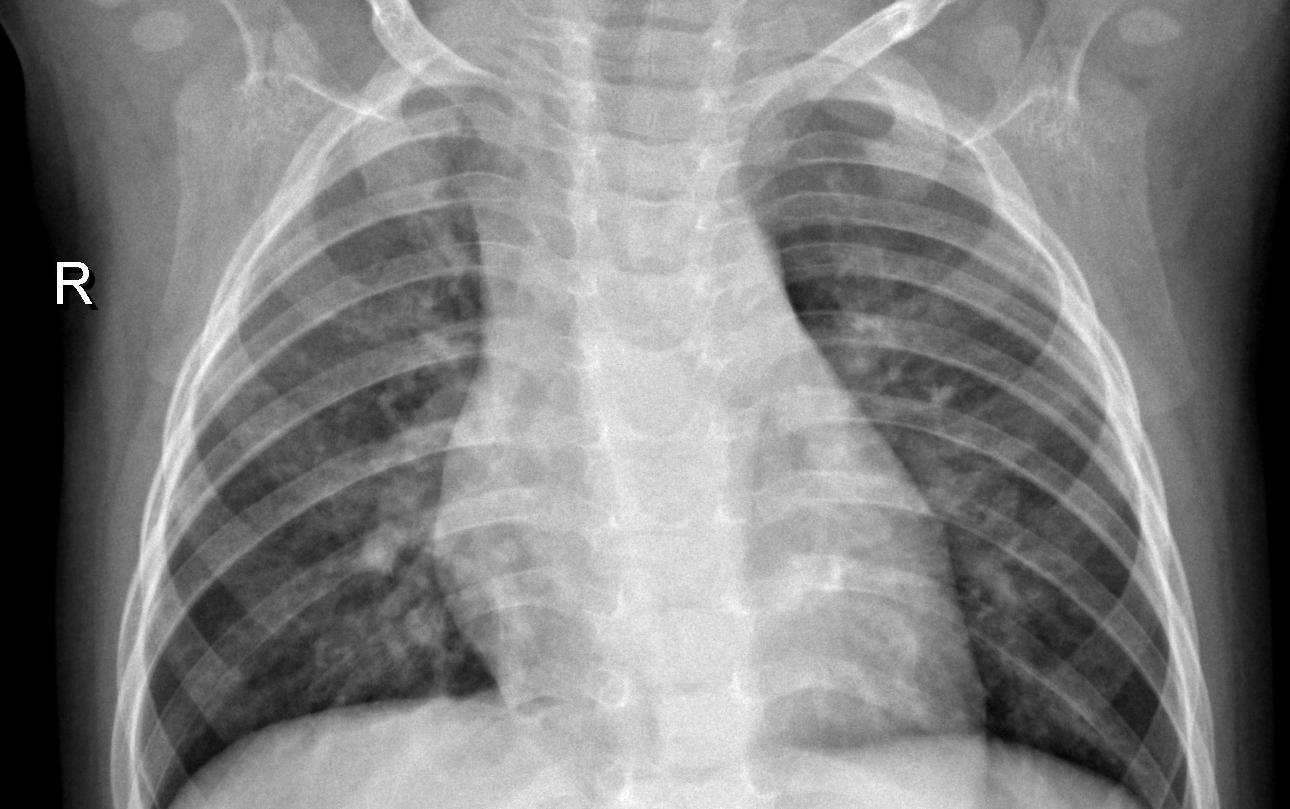
Diagnosis: PNEUMONIA